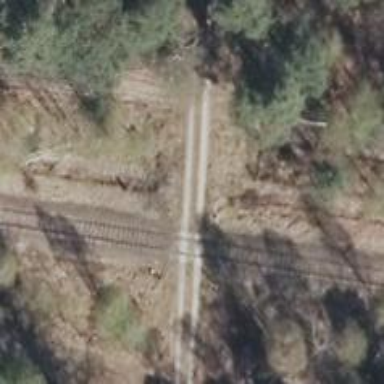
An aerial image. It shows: Compacted track road with grade3 tracktype.